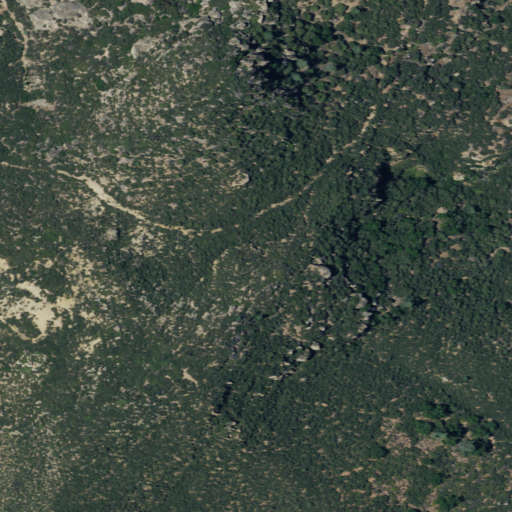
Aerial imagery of ridge(s) in California named Rudolph Ridge containing only shrub